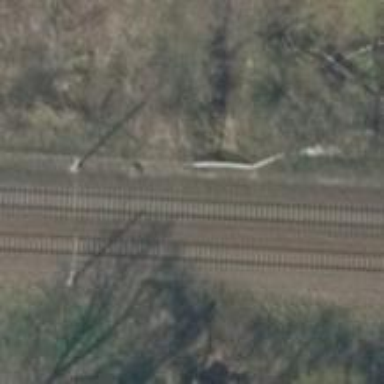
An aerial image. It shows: Bridge over electrified railway with contact line.